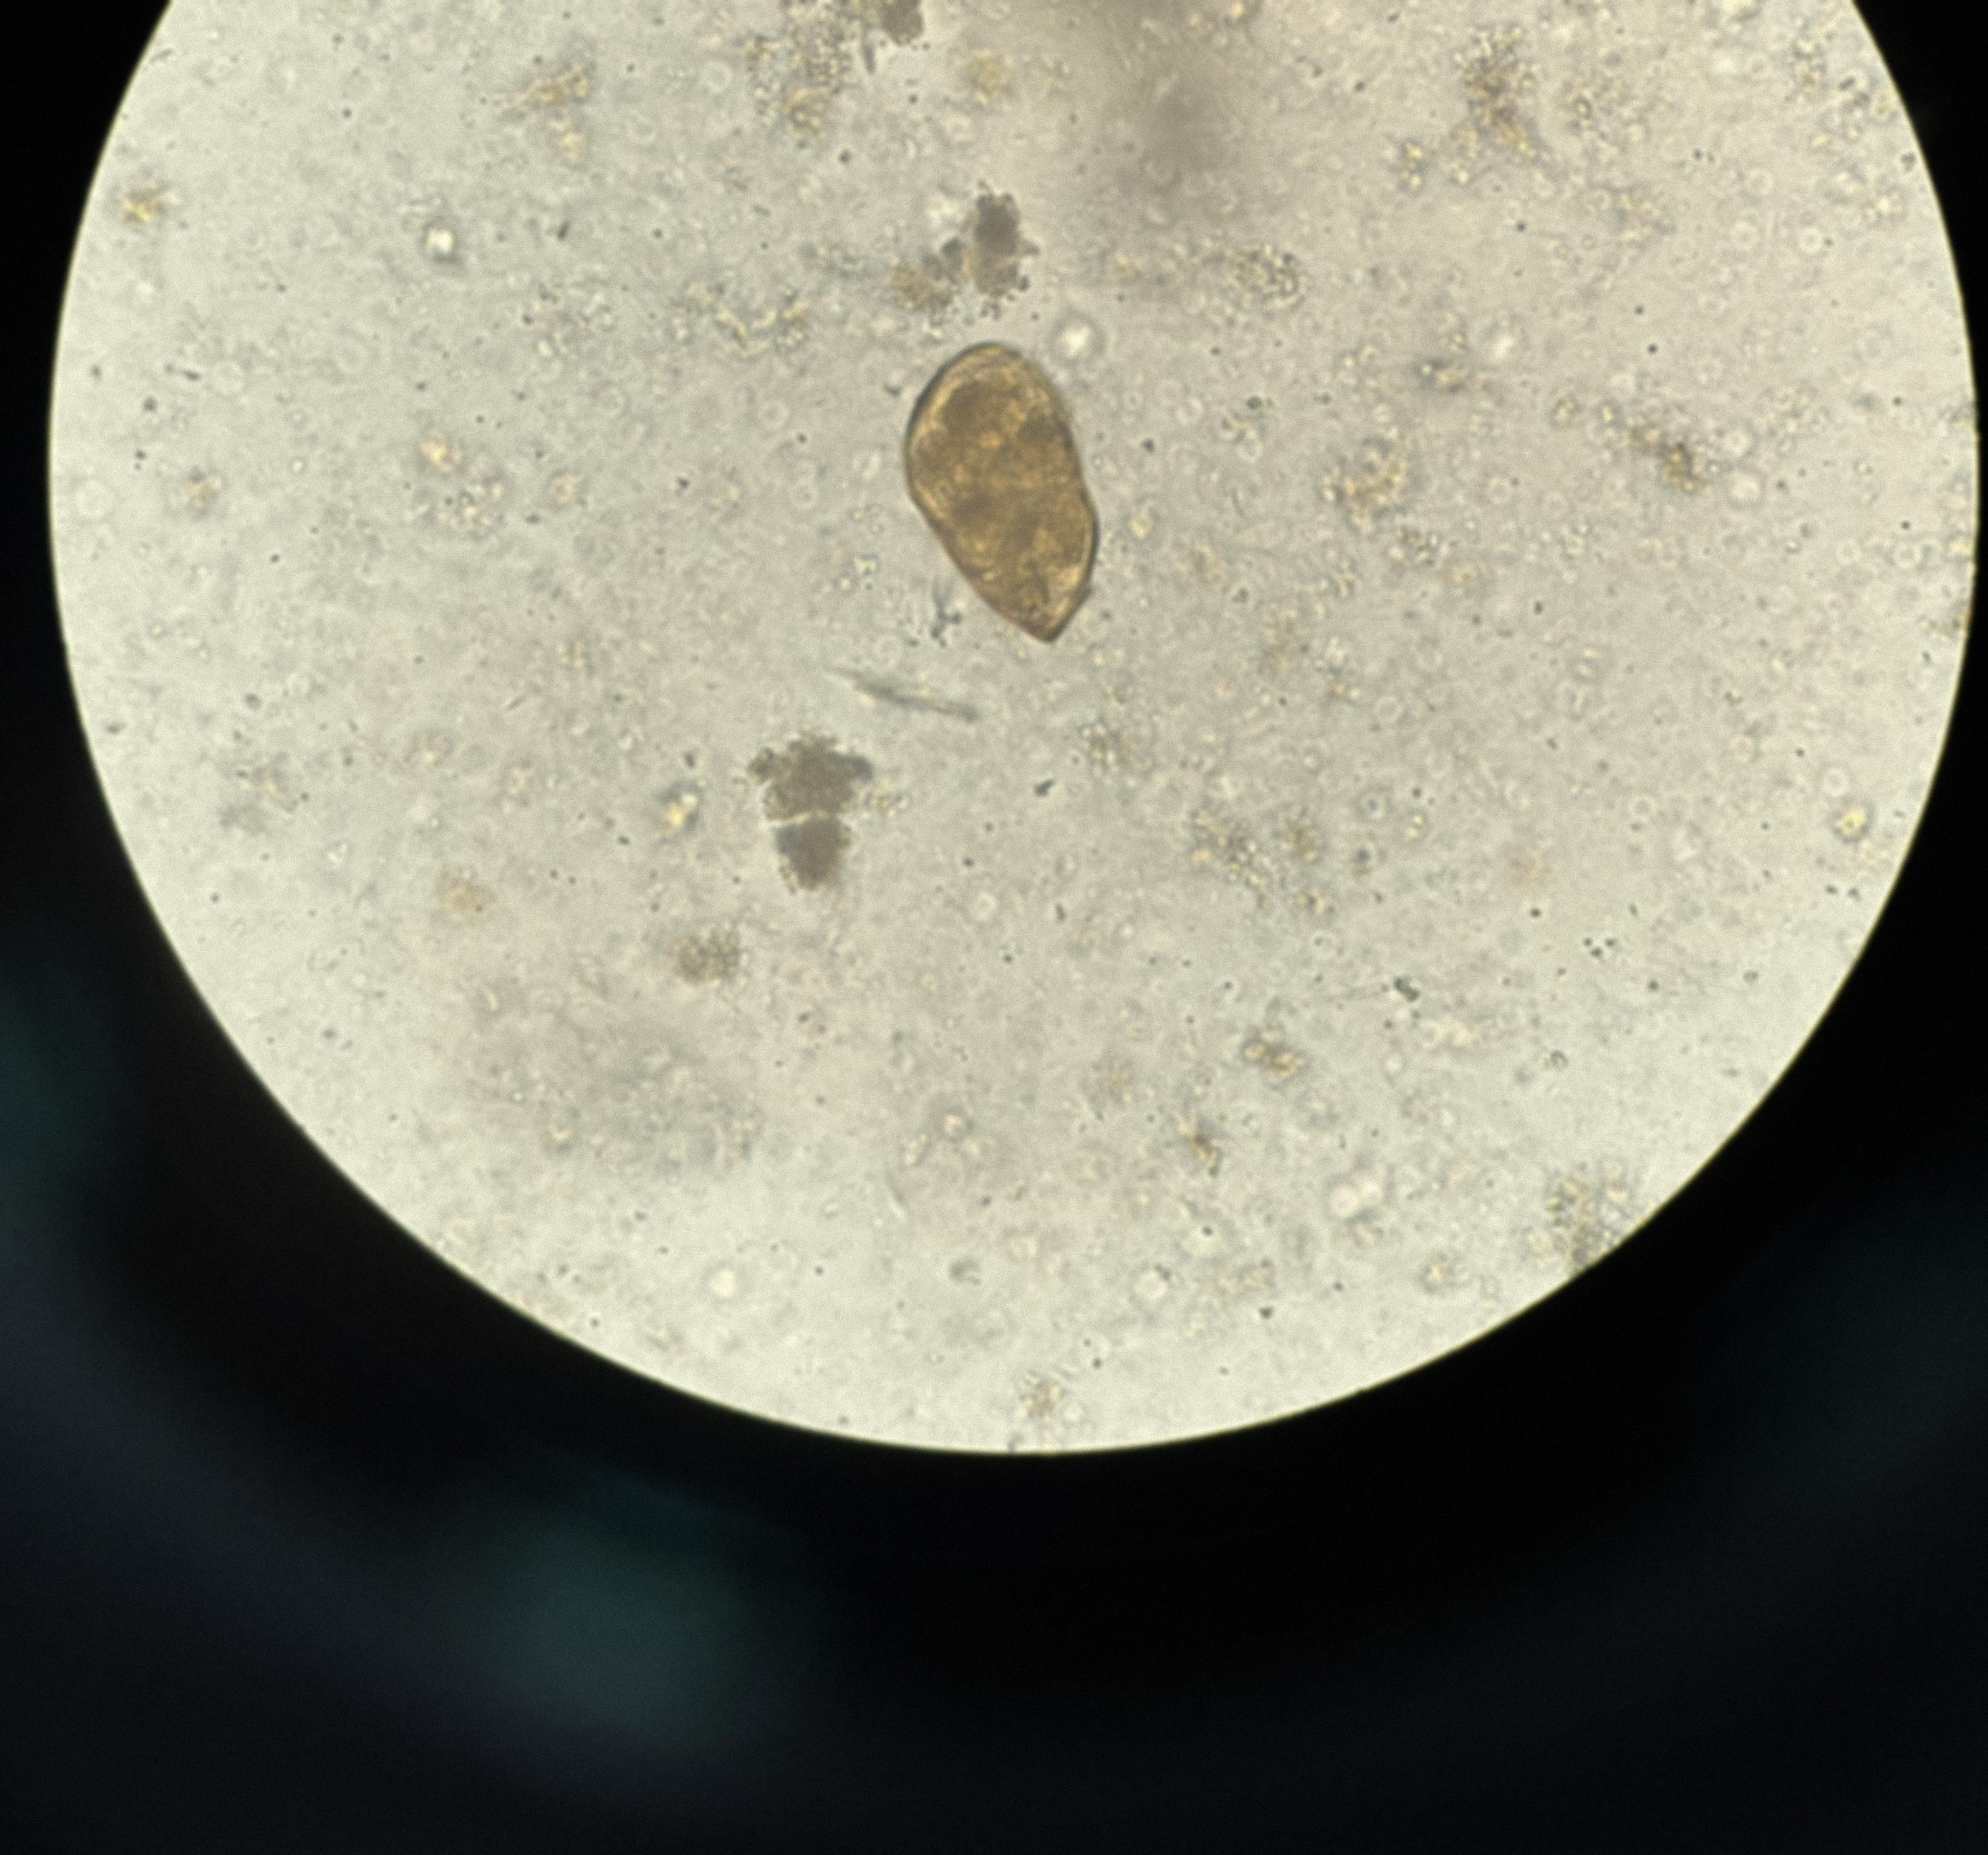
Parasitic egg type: Paragonimus spp